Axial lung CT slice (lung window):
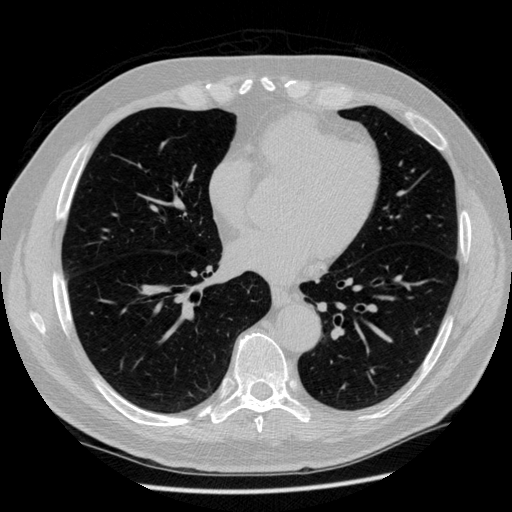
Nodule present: no